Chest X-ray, PA view. Patient: 69 years old, sex F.
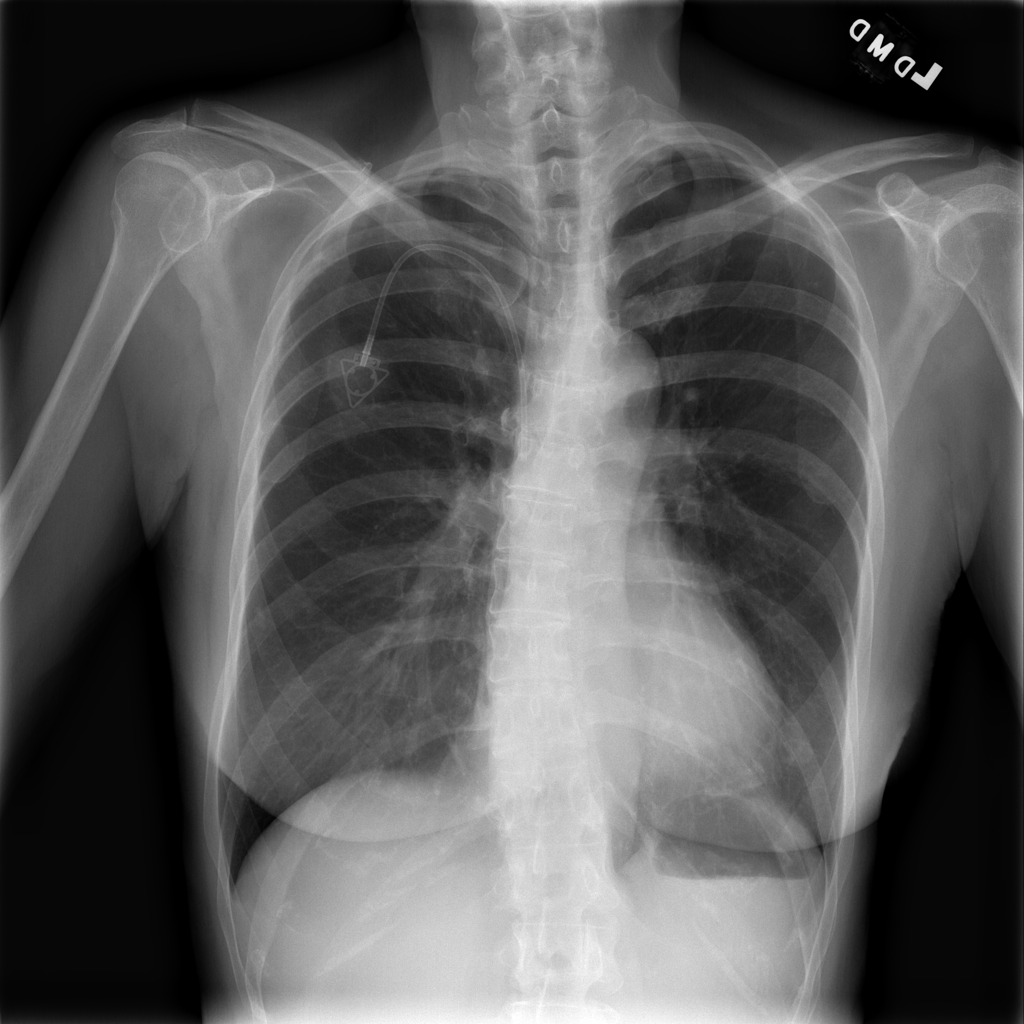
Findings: Pleural_Thickening